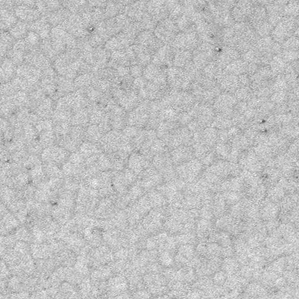
Label: frost